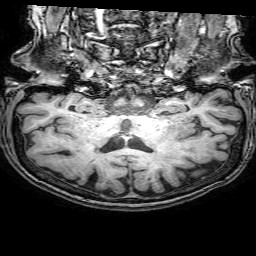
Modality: T1w
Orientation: sagittal
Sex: female
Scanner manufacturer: philips
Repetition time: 0.008319 s
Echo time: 0.00383 s